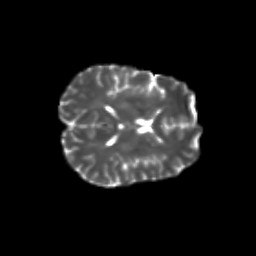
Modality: T2w
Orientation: axial
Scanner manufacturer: siemens
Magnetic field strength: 3 T
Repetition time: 9.2 s
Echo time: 0.084 s